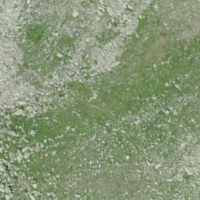
EUNIS habitat code: 31
Species observed at this site:
Gentianella campestris